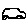
Label: car